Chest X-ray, AP view. Patient: 65 years old, sex M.
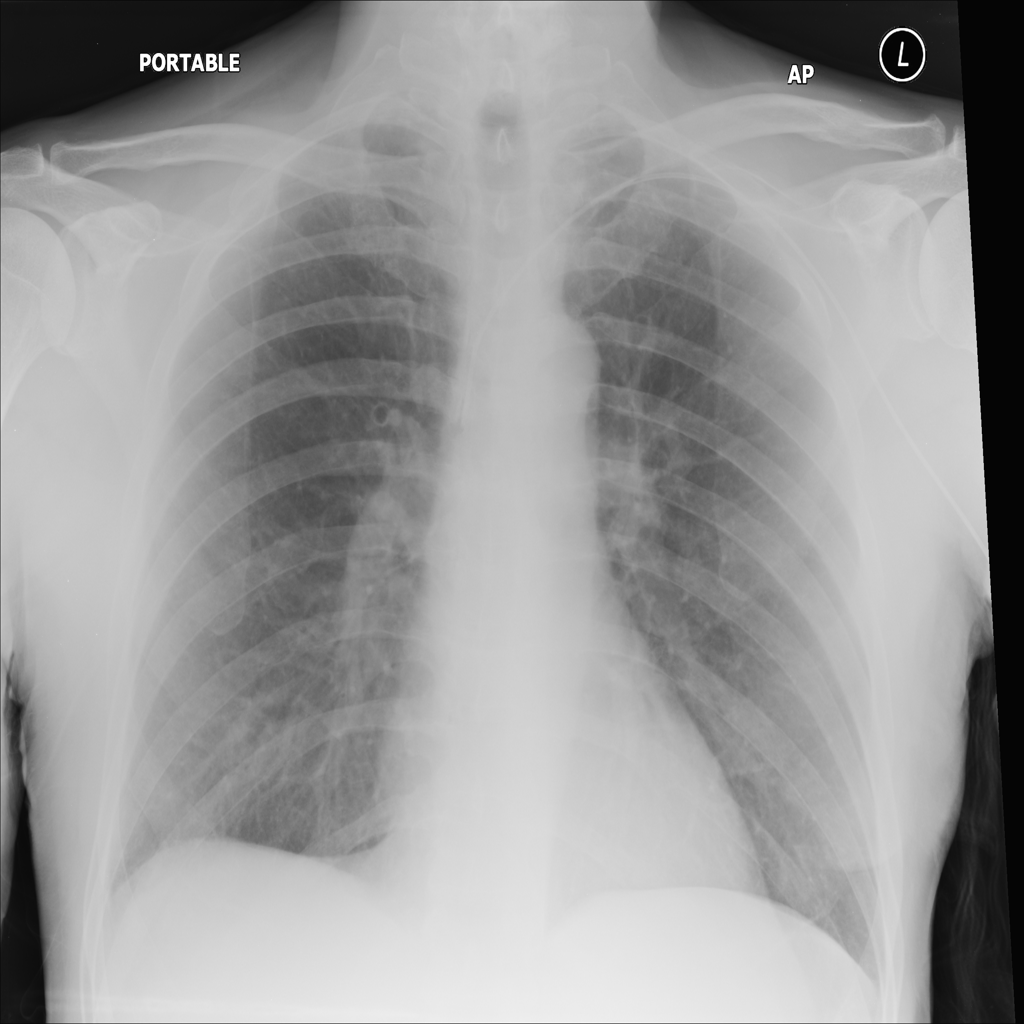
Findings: No Finding